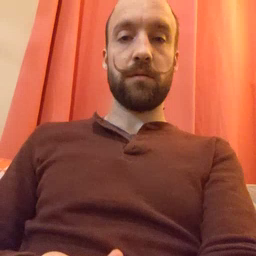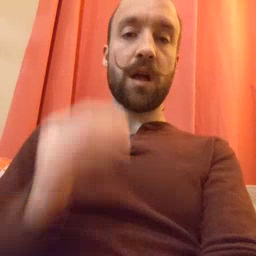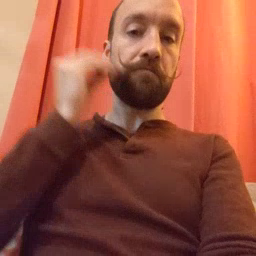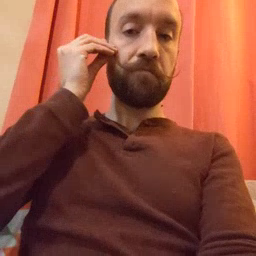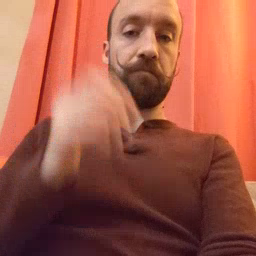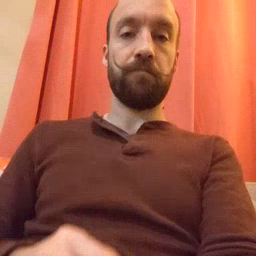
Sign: home